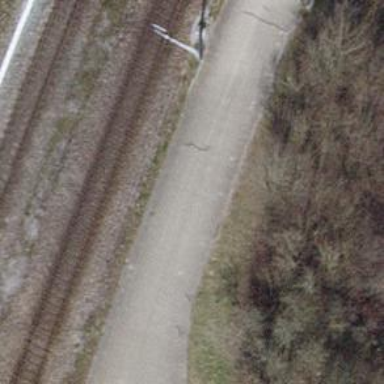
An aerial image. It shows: Asphalt track with grade1 surface.